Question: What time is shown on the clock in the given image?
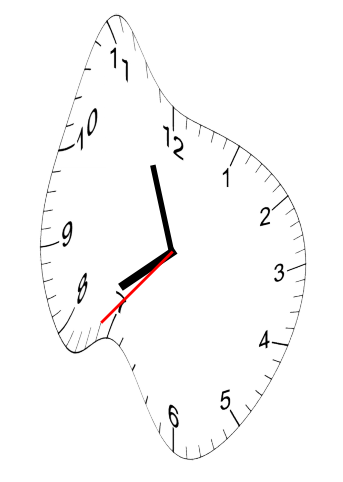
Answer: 07:56:37